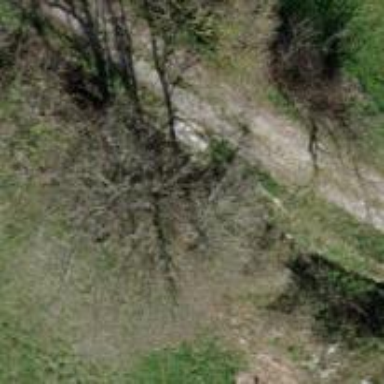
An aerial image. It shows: Row of deciduous broadleaved trees.